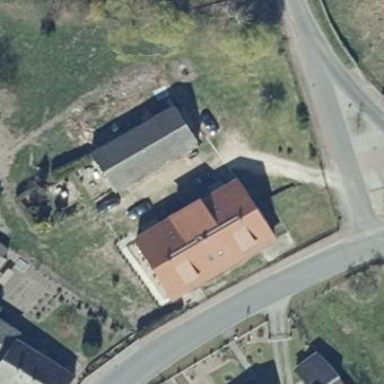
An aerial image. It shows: House with gabled roof oriented along with red color.